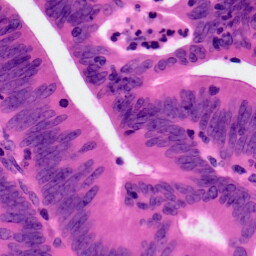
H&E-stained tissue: Colon